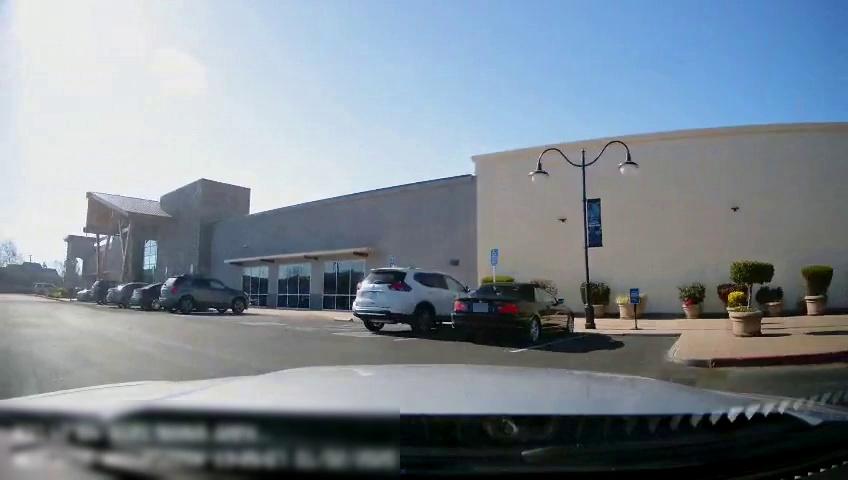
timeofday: Day
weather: Sunny
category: Drivable Space
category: Vehicles | SUV
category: Vehicles | Car
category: Vehicles | Car
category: Vehicles | SUV
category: Vehicles | Car
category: Vehicles | Car
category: Vehicles | SUV
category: Traffic | Signs